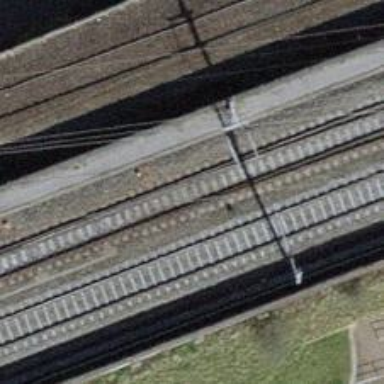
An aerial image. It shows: Railway switch.